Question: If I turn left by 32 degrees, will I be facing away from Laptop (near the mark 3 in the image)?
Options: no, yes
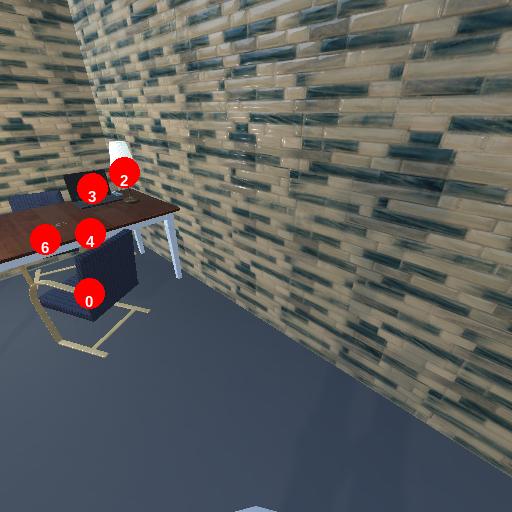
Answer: no